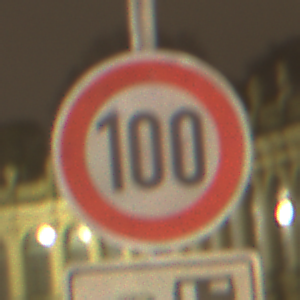
Verkehrszeichen: Geschwindigkeit100
Zusatzzeichen unten: Entfernungsangaben1
Umgebung: Outdoor, Urban
Tageszeit: Night
Wetter: Overcast
Licht: Artificial
Jahreszeit: NotSpecified
Kontrast: HighContrast